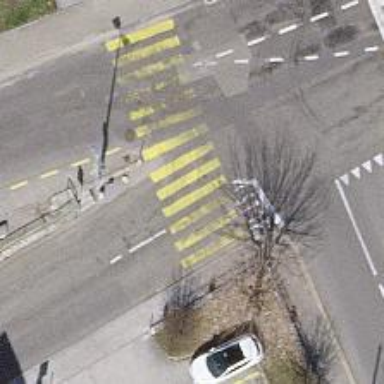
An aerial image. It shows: Uncontrolled road crossing with markings.